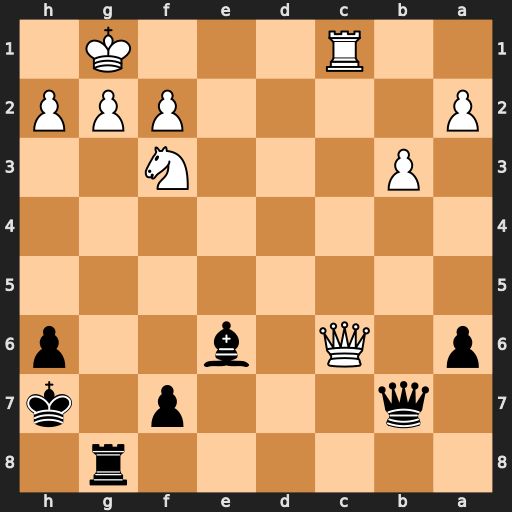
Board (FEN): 6r1/1q3p1k/p1Q1b2p/8/8/1P3N2/P4PPP/2R3K1
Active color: b
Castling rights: -
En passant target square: -
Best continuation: Rc8 Qxc8 Bxc8